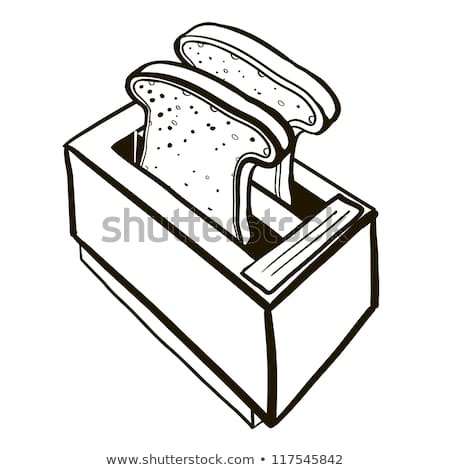
Label: toaster